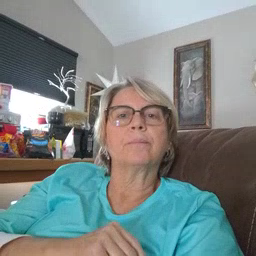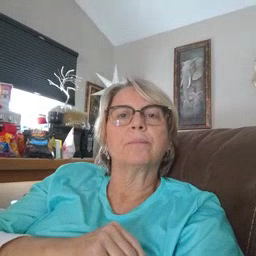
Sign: cowboy